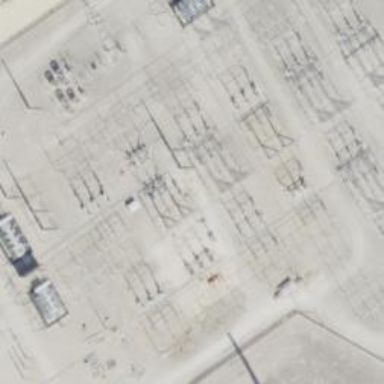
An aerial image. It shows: Switch used for power control.